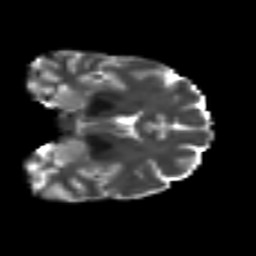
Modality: T2w
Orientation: coronal
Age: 34
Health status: ill
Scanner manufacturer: philips
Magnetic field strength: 3 T
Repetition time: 9 s
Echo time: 0.127 s